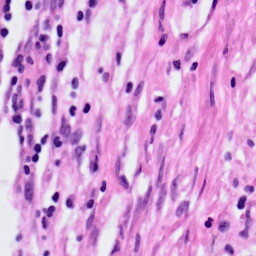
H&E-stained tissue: Lung